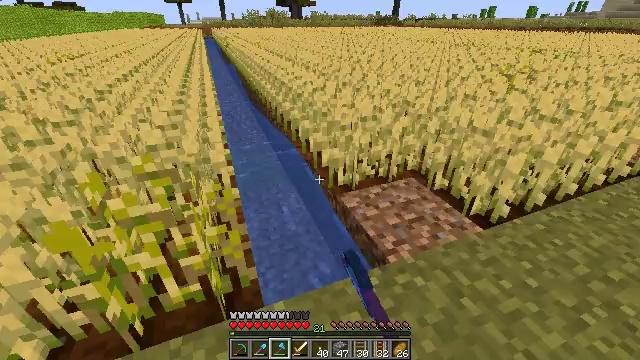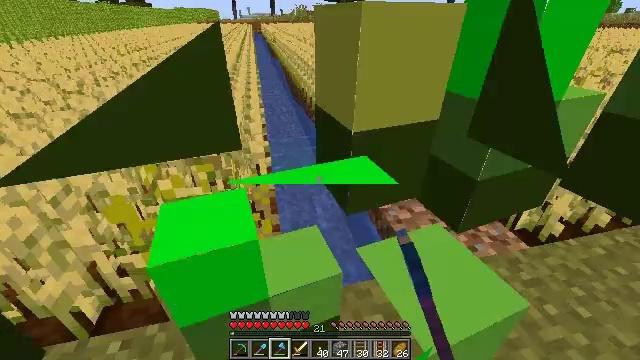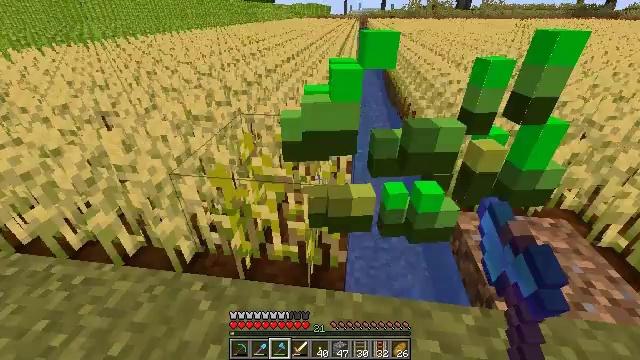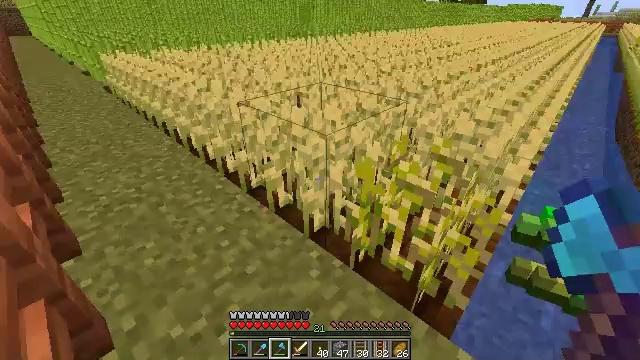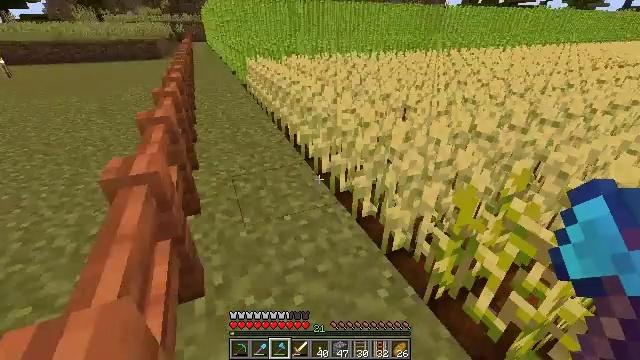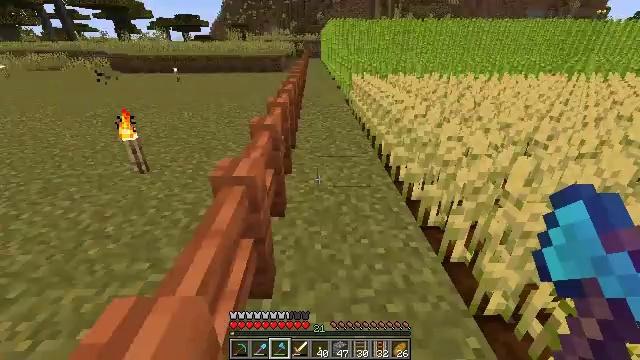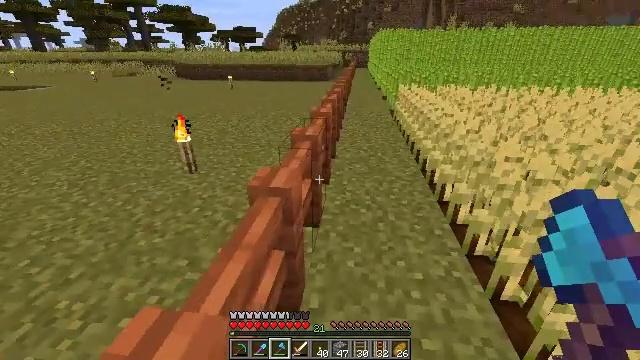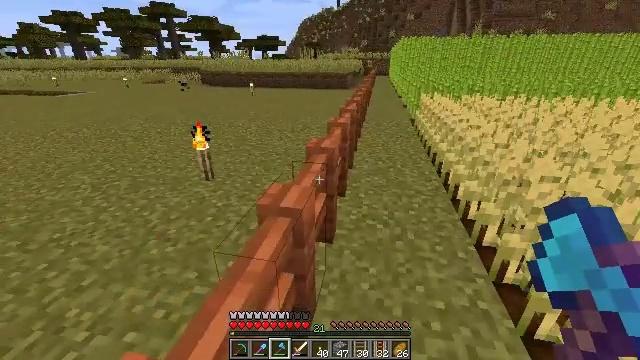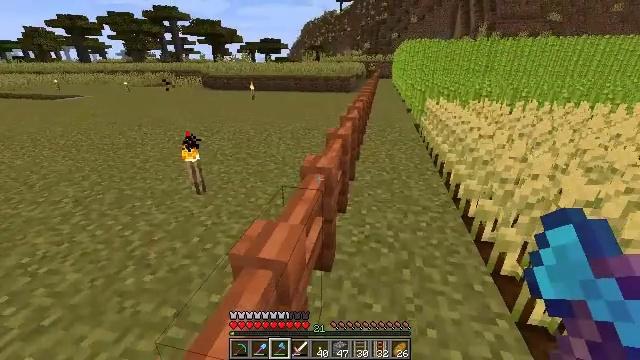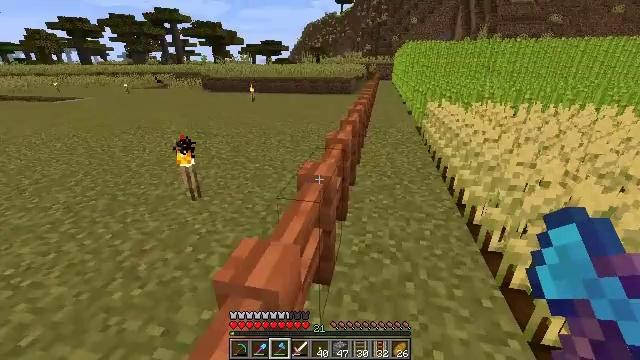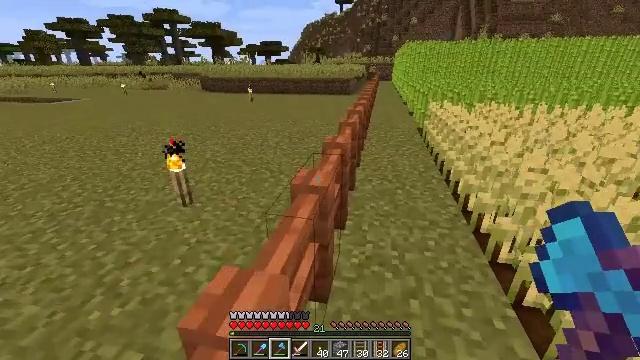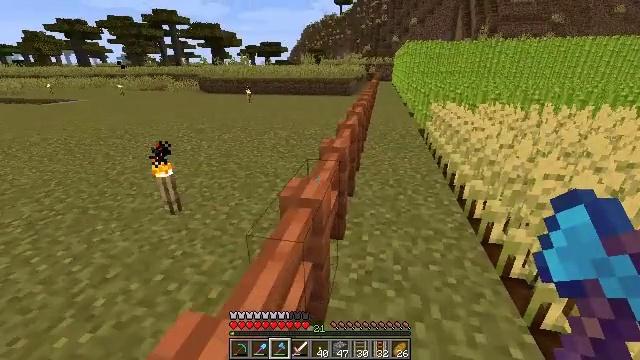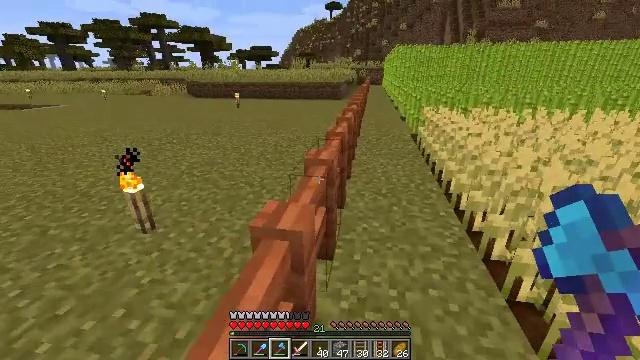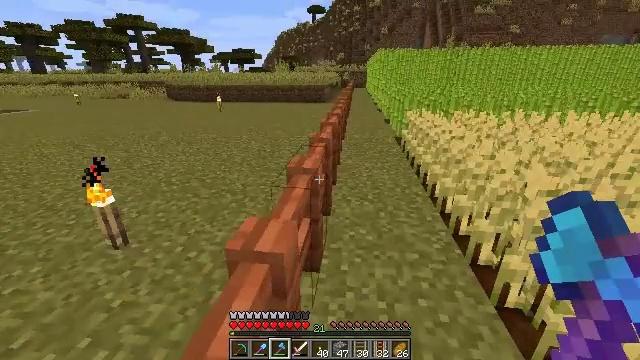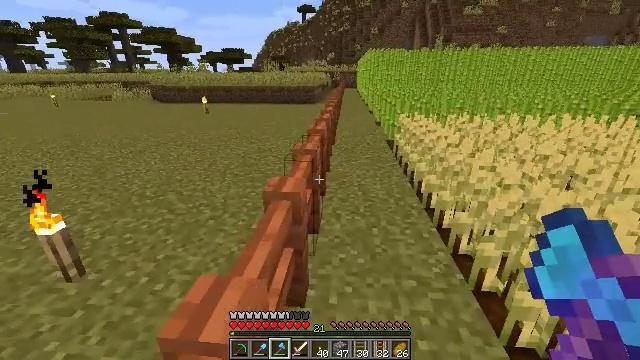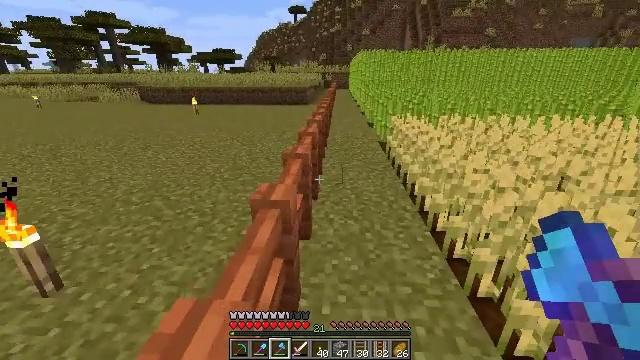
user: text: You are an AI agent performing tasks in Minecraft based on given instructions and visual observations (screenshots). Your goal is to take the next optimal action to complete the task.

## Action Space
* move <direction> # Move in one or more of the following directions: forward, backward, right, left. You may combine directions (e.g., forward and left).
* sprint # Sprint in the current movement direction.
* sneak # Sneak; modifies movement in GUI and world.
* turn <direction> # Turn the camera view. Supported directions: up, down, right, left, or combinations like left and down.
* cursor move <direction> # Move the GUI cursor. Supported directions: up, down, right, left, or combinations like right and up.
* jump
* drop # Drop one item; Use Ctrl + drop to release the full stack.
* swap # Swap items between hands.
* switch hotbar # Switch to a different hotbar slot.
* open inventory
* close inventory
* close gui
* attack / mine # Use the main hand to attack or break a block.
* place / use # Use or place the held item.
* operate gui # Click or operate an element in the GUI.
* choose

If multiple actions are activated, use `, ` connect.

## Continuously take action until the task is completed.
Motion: motion action
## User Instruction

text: Collect sugar cane near water sources.
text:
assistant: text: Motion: turn left
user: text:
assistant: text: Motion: turn left
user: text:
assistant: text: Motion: turn left
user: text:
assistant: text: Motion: turn left and up
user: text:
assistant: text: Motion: move forward, turn left and up
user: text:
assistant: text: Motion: move forward, turn left and up
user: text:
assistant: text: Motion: move forward, turn left and up
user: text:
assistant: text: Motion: move forward
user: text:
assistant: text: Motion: move forward, sprint
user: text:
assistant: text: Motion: move forward, sprint
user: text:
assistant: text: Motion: move forward, sprint
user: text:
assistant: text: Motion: move forward, sprint, turn right
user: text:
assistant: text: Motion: move forward, sprint, turn right
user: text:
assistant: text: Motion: move forward, sprint, turn right
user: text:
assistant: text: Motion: move forward, sprint, turn right
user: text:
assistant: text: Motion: move forward, sprint, jump
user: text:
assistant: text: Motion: move forward, sprint, jump
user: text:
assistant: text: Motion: move forward, sprint, jump
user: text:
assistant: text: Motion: move forward, sprint, jump
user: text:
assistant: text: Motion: move forward, sprint, jump
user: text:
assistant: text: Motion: move forward, sprint, jump
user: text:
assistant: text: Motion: move forward, sprint
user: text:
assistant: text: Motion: move forward, sprint
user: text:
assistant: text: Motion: move forward, sprint
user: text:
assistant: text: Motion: move forward, sprint
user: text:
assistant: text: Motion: move forward, sprint
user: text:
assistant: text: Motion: move forward, sprint, turn right and up
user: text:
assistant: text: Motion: move forward, sprint, turn right and up
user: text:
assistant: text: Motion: move forward, sprint, turn up
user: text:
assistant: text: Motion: move forward, sprint, turn up